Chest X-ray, PA view. Patient: 10 years old, sex F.
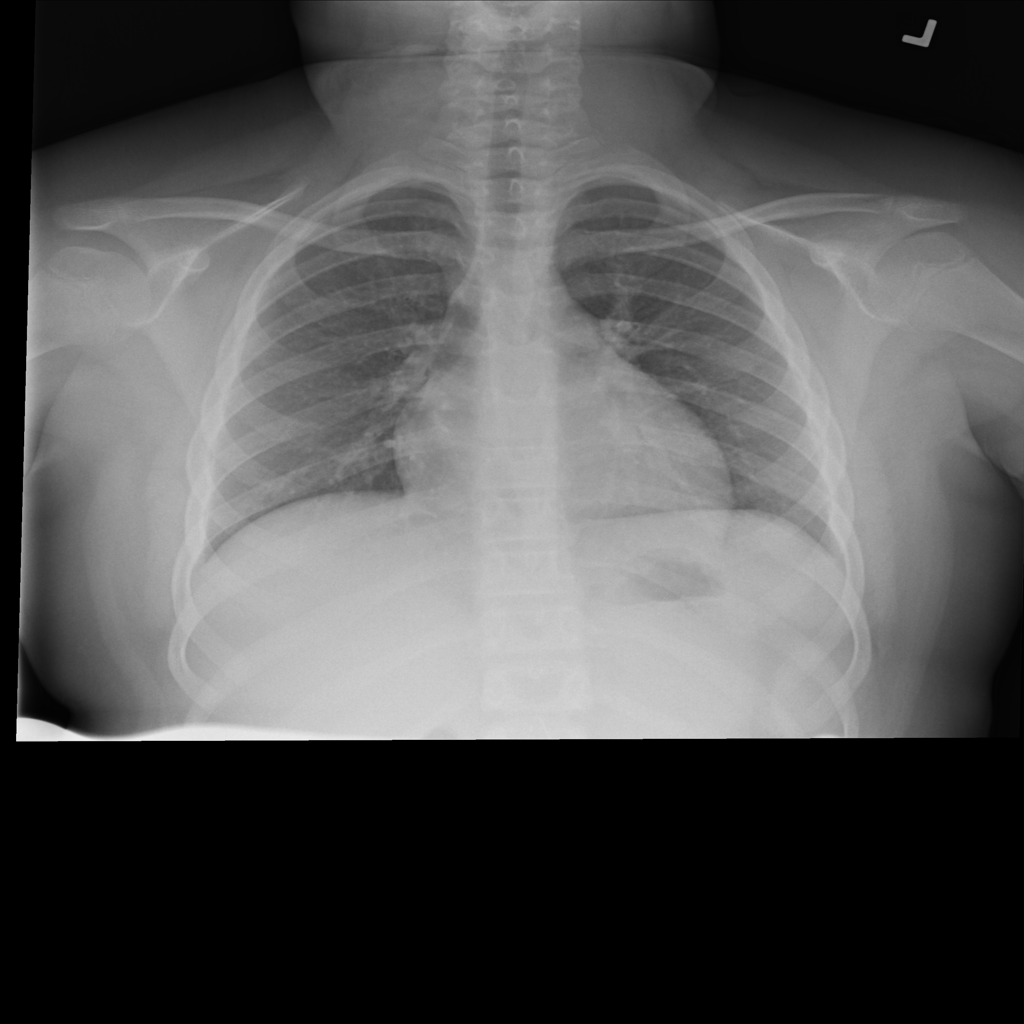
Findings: No Finding